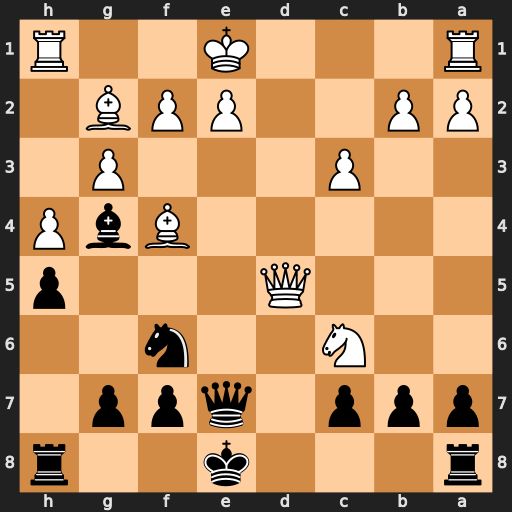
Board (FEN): r3k2r/ppp1qpp1/2N2n2/3Q3p/5BbP/2P3P1/PP2PPB1/R3K2R
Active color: b
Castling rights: KQkq
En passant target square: -
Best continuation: Qxe2#